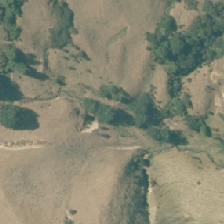
Land cover: high_producing_grassland